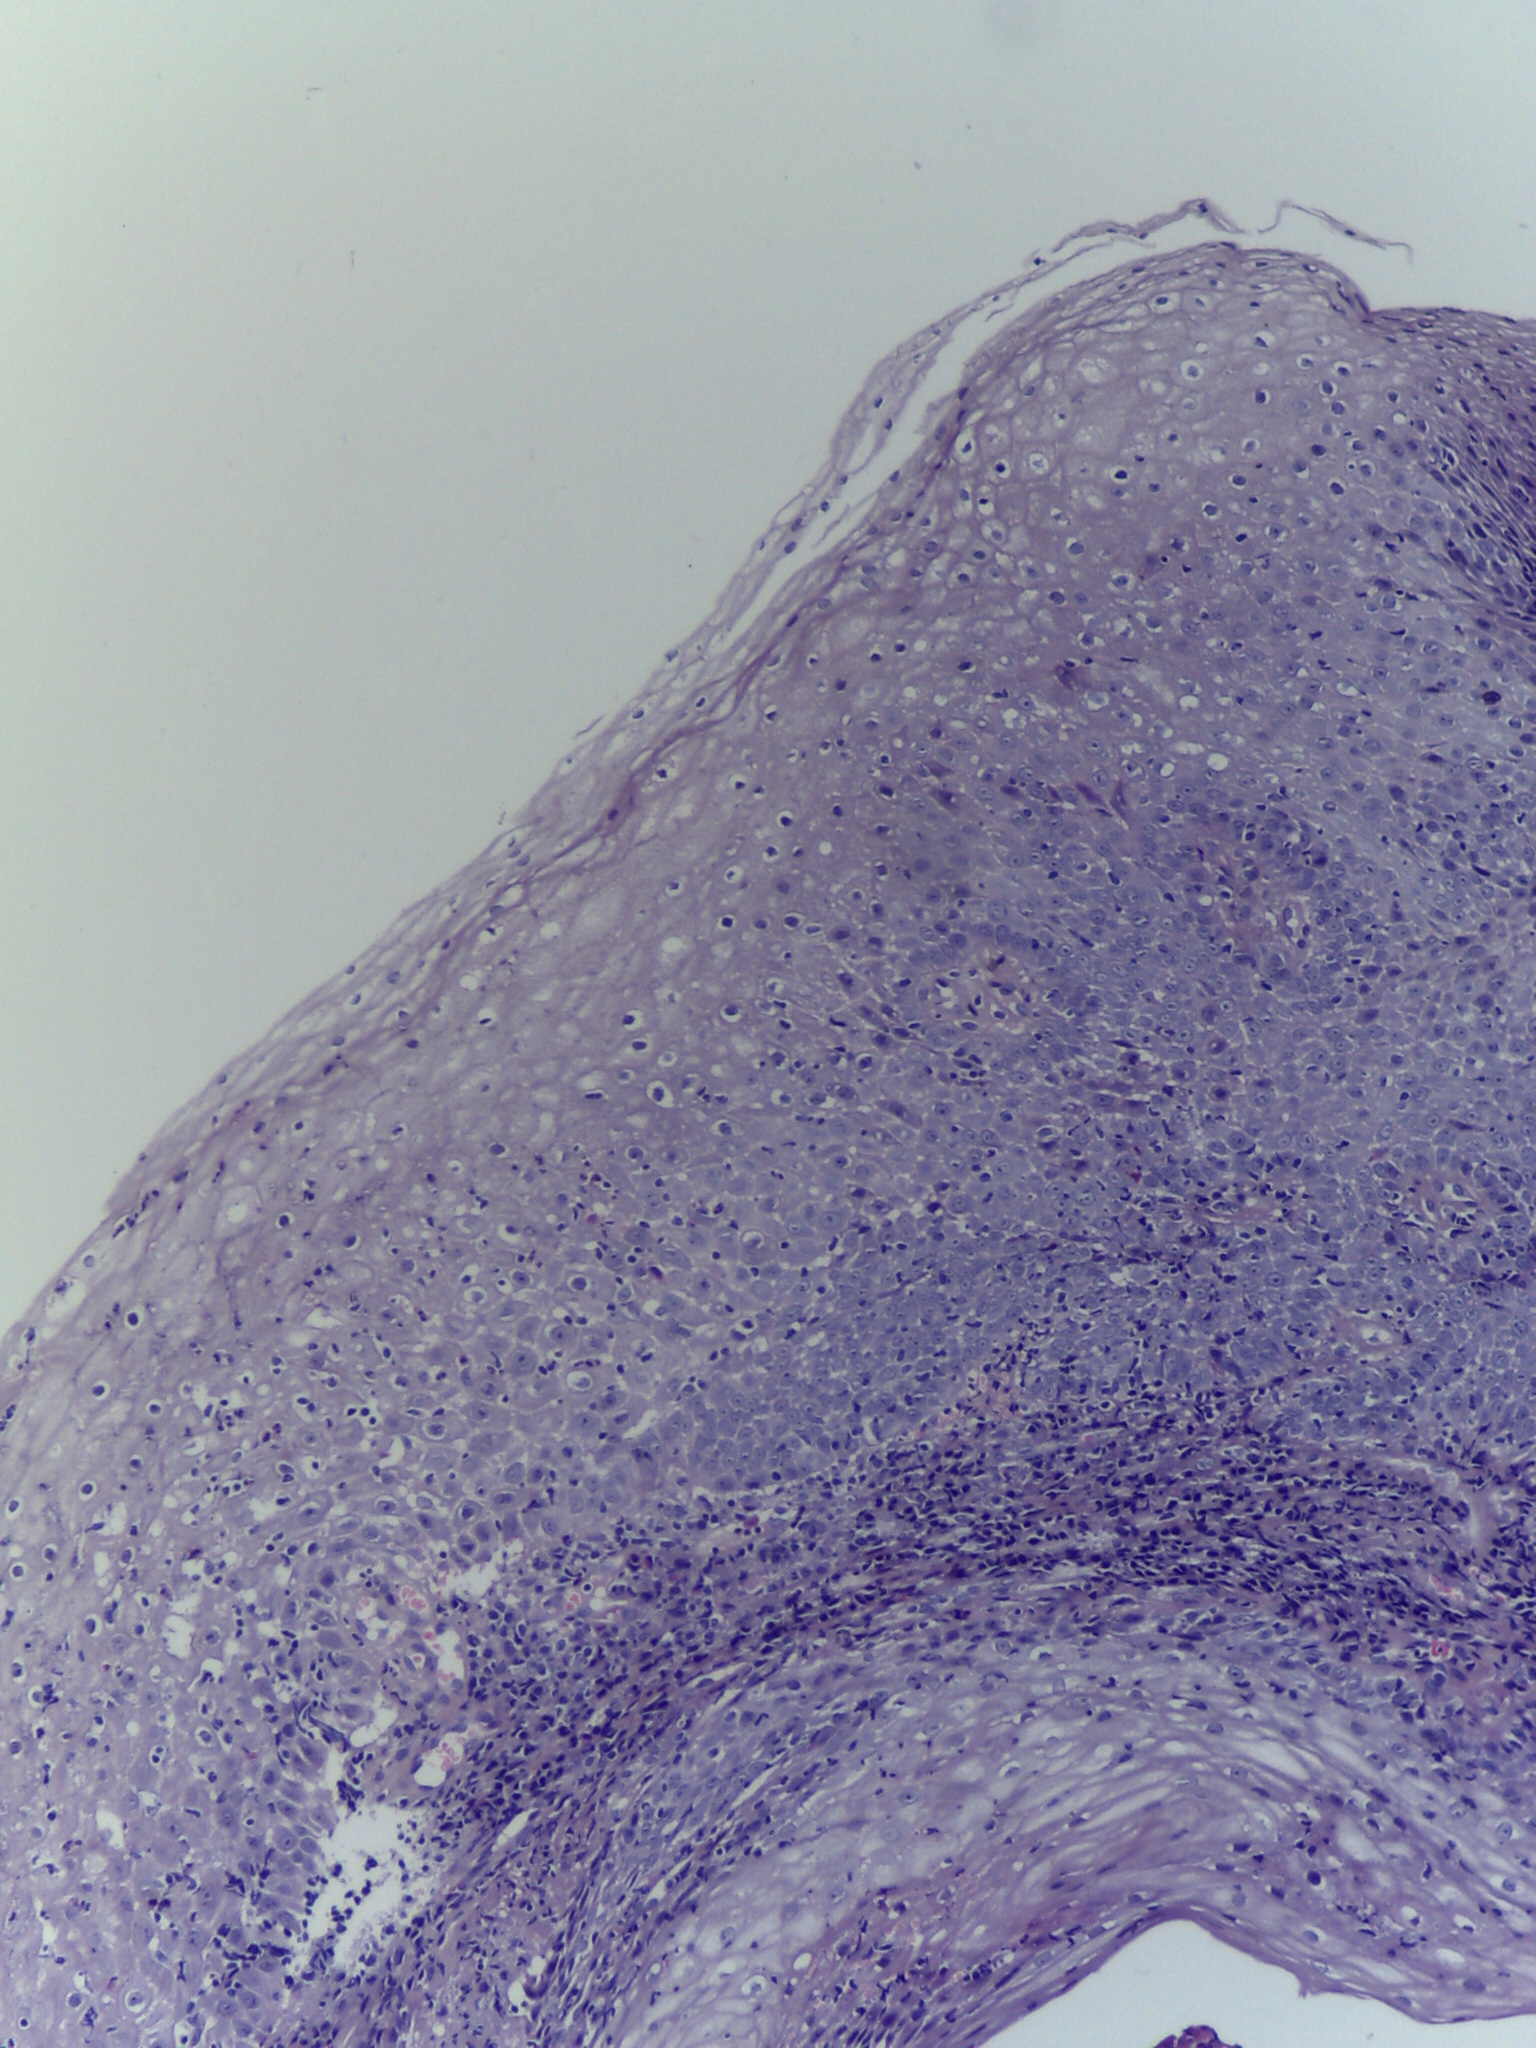
Diagnosis: OSCC